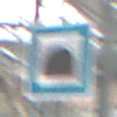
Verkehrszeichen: Tunnel
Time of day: Midday
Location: Roofed (Special)
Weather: Overcast
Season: NotSpecified
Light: Natural